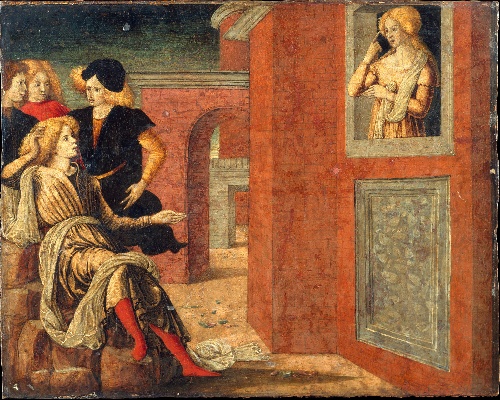
Title: Scene from a Novella
Artist: Liberale da Verona
Artist bio: Italian, Verona ca. 1445–1527/29 Verona
Object type: Painting, cassone panel
Classification: Paintings
Medium: Tempera on wood
Dimensions: 13 x 16 1/8 in. (33 x 41 cm)
Department: European Paintings
Credit line: Gwynne Andrews Fund, 1986
Accession year: 1986
Repository: Metropolitan Museum of Art, New York, NY
Tags: Men|Women